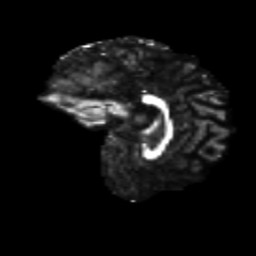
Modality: FA
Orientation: sagittal
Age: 49
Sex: female
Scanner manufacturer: siemens
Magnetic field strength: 3 T
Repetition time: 8.6 s
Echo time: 0.095 s